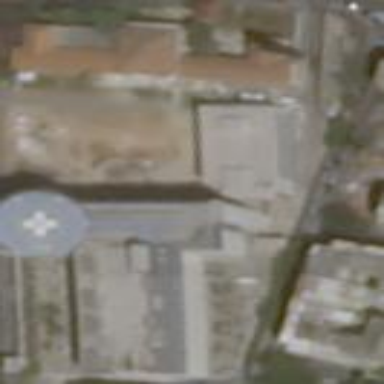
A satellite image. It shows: Healthcare facility identified as hospital.